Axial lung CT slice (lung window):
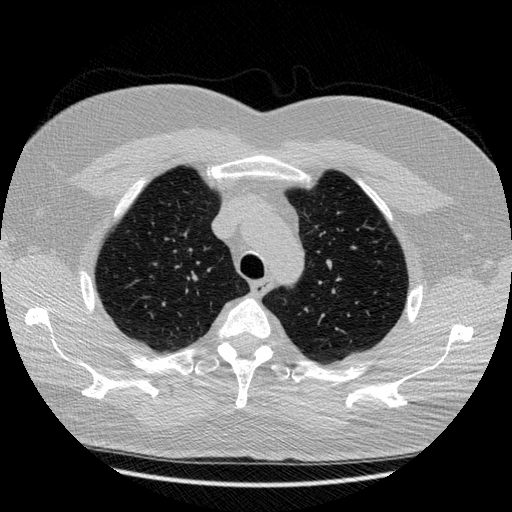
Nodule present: no